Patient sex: M
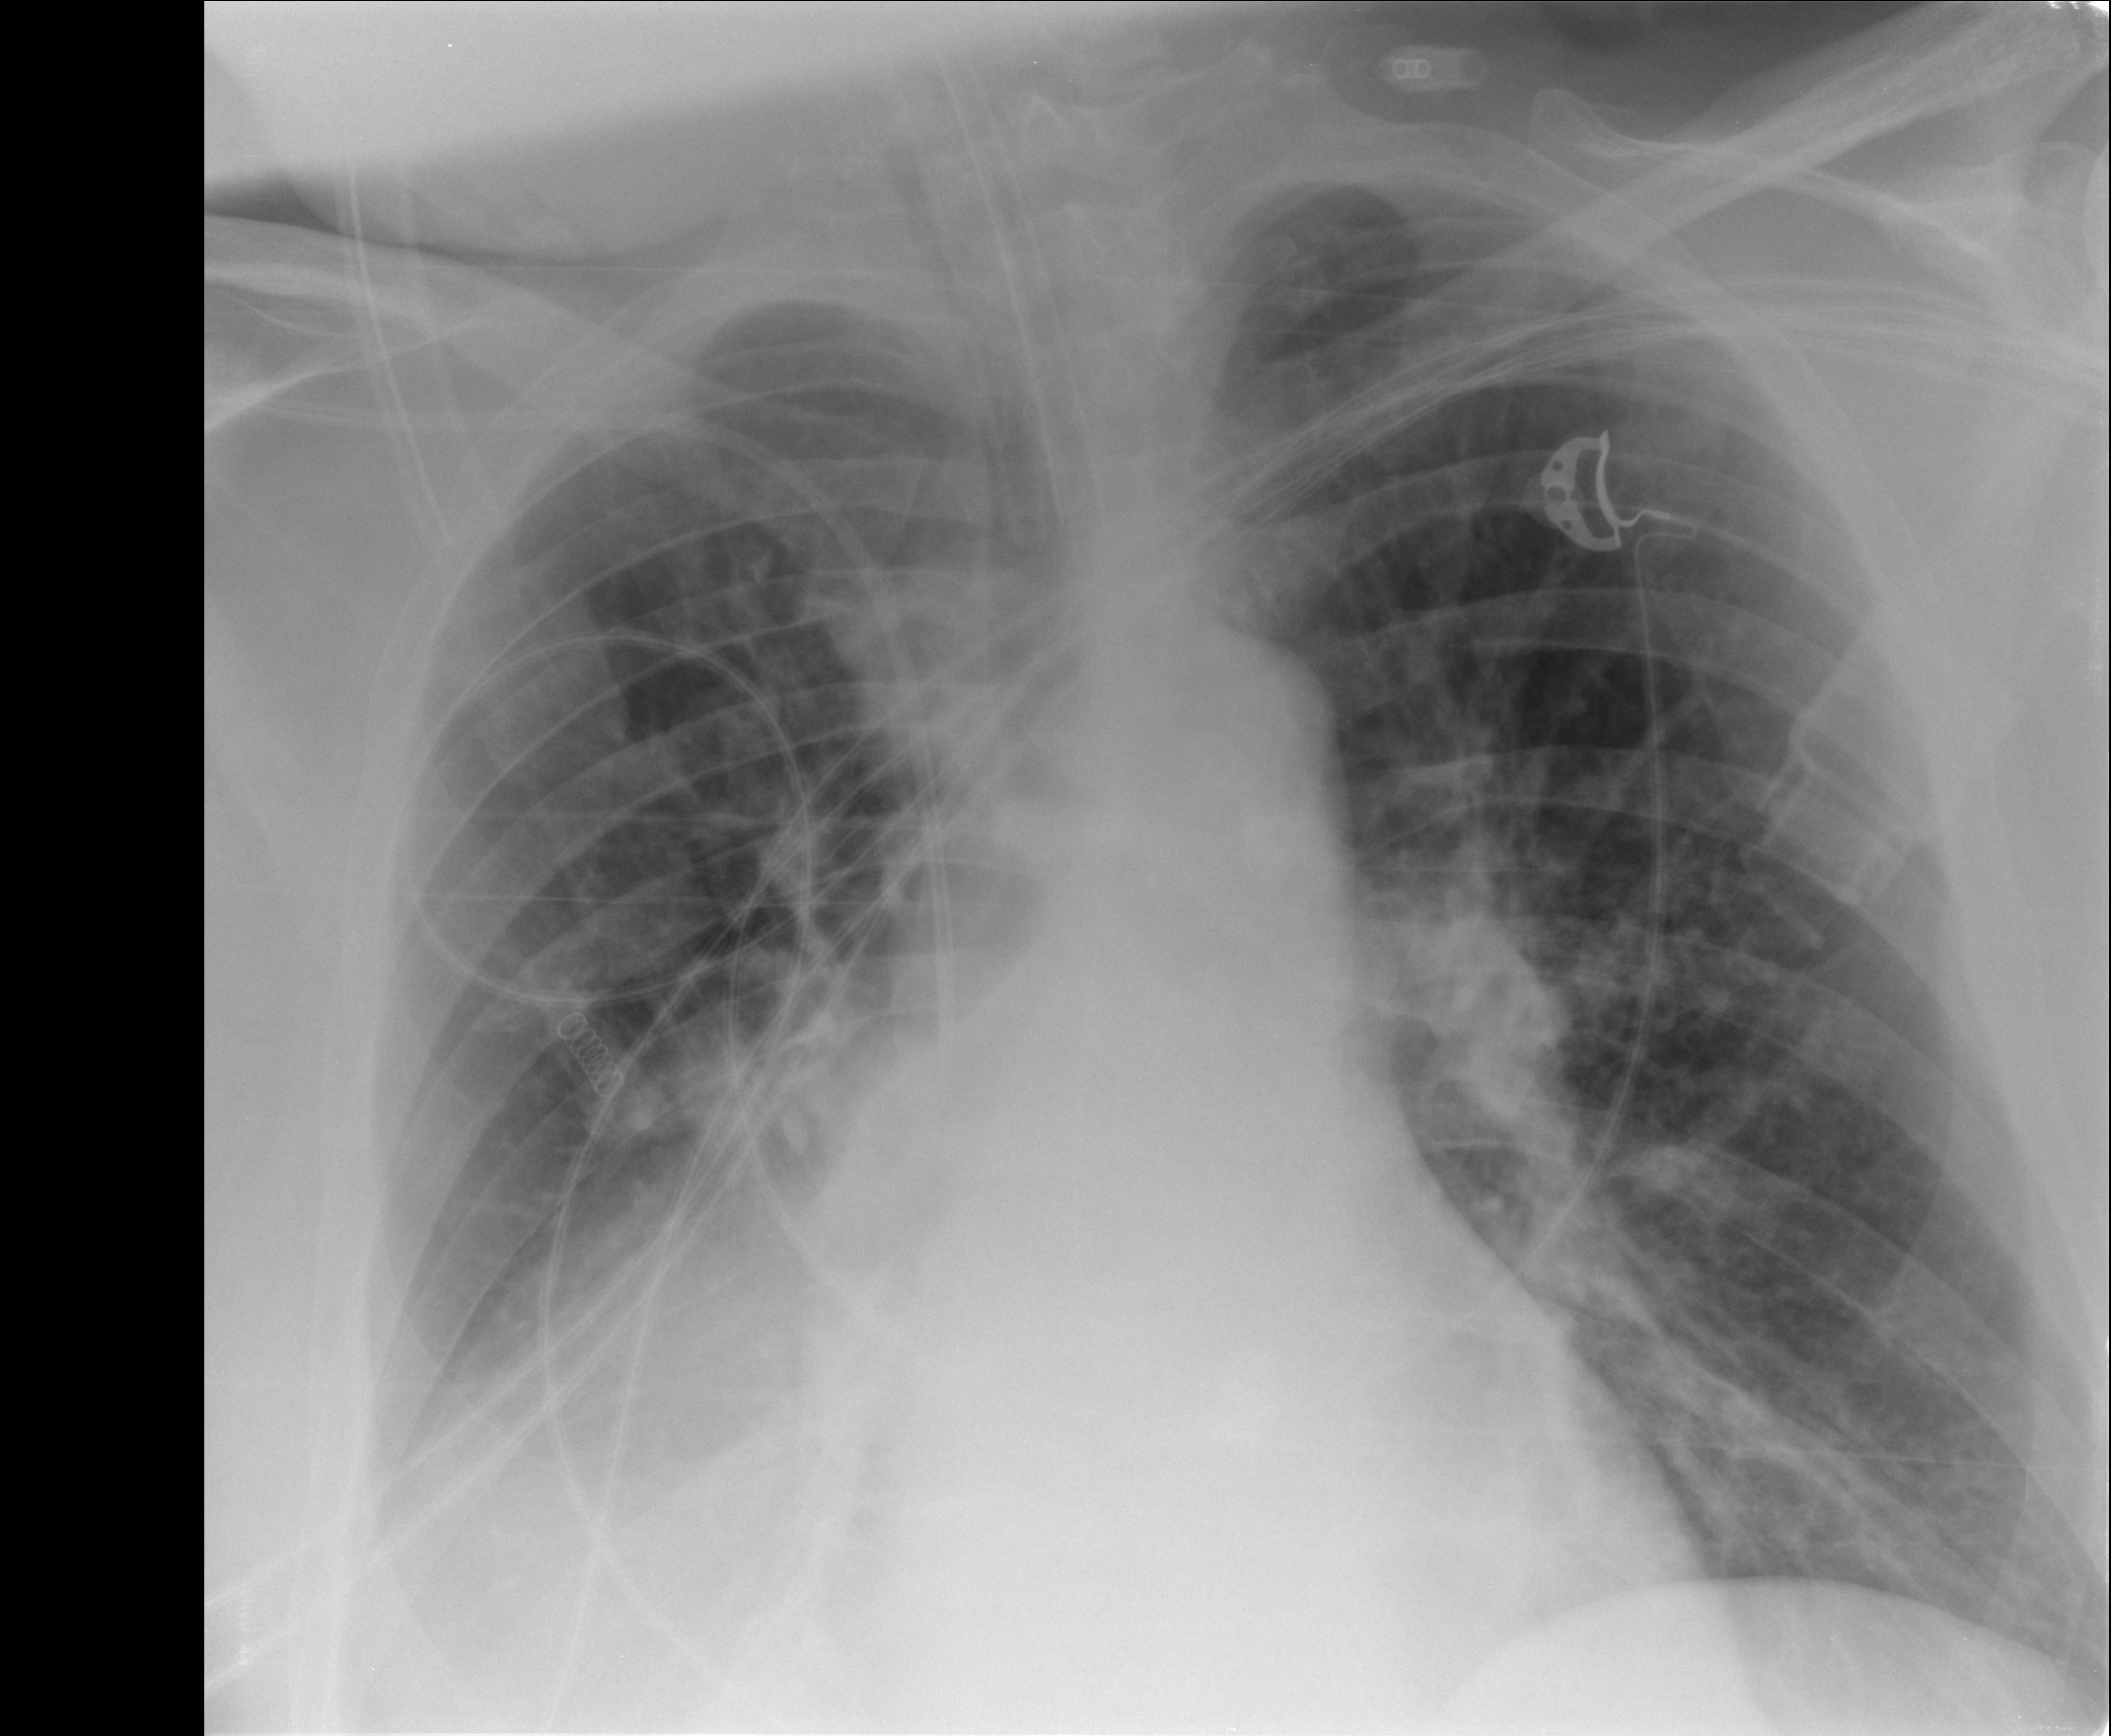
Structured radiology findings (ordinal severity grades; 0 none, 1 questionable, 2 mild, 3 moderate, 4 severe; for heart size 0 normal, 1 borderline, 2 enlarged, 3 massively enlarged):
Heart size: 0
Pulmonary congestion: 1
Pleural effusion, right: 2
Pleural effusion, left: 0
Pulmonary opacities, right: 2
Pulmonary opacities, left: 0
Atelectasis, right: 2
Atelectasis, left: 0